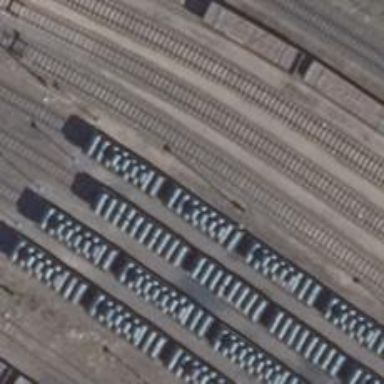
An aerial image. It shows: Railway spur service.